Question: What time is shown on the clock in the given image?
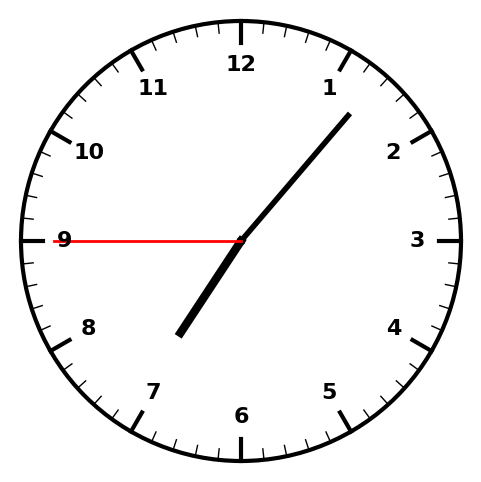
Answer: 07:06:45